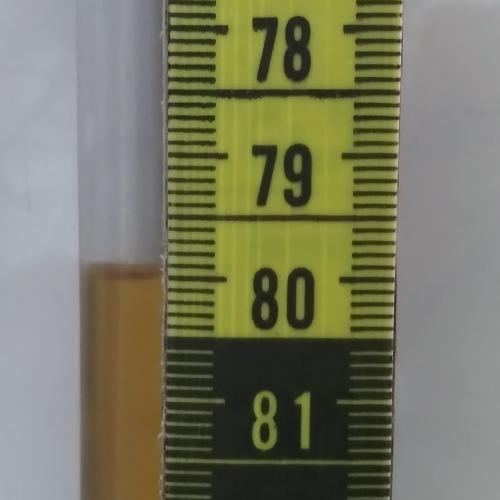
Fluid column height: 80.0 cm